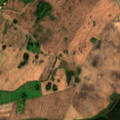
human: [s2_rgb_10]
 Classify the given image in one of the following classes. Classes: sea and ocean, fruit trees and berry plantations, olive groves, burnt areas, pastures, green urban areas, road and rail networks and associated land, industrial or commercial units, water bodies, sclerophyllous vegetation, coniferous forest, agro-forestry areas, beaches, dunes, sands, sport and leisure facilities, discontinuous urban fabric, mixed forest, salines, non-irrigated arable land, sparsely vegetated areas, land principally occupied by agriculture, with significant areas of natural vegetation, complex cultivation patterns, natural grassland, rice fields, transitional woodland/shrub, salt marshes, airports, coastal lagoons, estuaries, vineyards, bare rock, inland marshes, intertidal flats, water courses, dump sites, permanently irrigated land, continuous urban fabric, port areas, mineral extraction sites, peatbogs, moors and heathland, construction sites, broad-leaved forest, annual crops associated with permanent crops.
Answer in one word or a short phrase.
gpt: non-irrigated arable land, complex cultivation patterns, coniferous forest